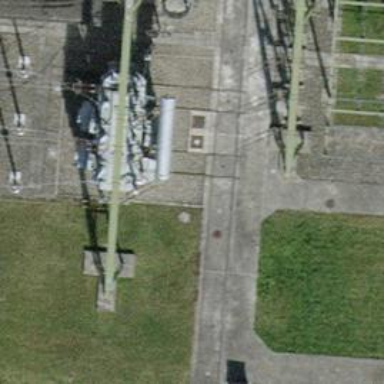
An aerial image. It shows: Outdoor transformer.